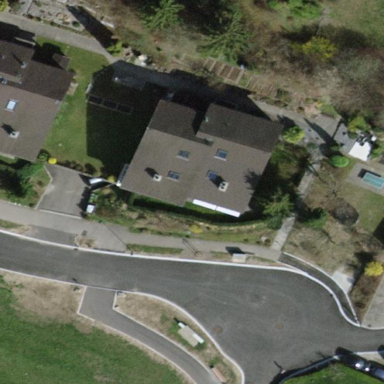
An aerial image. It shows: Detached building.